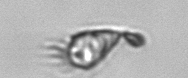
Label: Paratontonia_gracillima